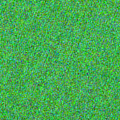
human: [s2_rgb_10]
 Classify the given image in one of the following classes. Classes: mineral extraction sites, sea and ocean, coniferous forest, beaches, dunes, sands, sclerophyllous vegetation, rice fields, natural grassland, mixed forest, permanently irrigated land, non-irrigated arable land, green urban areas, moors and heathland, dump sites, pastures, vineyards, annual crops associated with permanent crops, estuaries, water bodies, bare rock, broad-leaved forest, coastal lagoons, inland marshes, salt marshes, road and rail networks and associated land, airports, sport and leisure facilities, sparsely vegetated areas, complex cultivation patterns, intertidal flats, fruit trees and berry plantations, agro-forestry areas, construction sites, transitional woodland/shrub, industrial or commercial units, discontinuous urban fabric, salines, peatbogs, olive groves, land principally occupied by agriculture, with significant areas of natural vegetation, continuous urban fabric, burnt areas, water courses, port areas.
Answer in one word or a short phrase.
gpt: sea and ocean